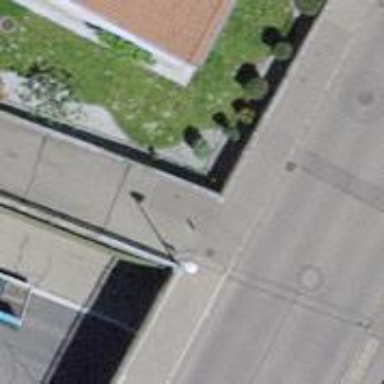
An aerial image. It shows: Bollard barrier.